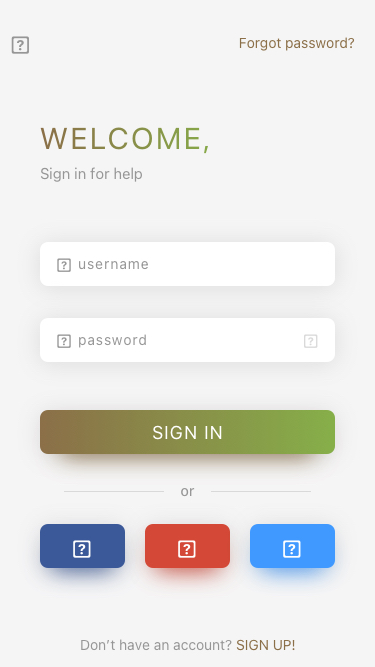
Text in this UI design:
Sign in for help



or
Sign in

username


password
Don’t have an account? Sign up!
Forgot password?
welcome,
